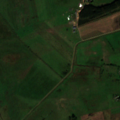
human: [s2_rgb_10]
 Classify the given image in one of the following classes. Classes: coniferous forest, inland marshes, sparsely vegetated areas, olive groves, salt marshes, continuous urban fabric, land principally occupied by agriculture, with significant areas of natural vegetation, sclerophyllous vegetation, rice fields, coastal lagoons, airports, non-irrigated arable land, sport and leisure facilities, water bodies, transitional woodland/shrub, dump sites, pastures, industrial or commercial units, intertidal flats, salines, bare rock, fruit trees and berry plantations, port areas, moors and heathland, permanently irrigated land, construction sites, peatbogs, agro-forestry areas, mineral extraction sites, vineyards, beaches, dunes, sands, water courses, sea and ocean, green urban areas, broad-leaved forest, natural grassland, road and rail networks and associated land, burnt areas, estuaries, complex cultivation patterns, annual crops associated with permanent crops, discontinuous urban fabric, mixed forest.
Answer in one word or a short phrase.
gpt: non-irrigated arable land, pastures, complex cultivation patterns, land principally occupied by agriculture, with significant areas of natural vegetation